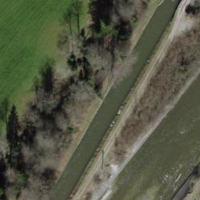
EUNIS habitat code: 44
Species observed at this site:
Vicia sepium